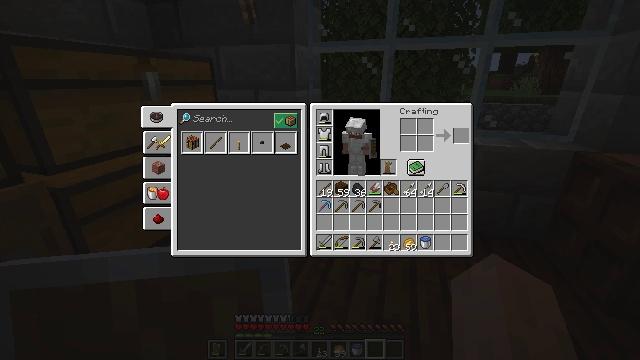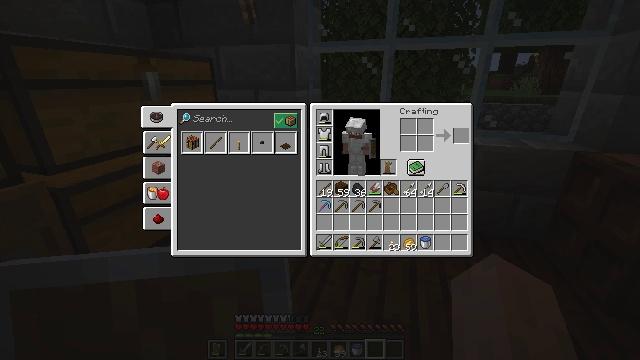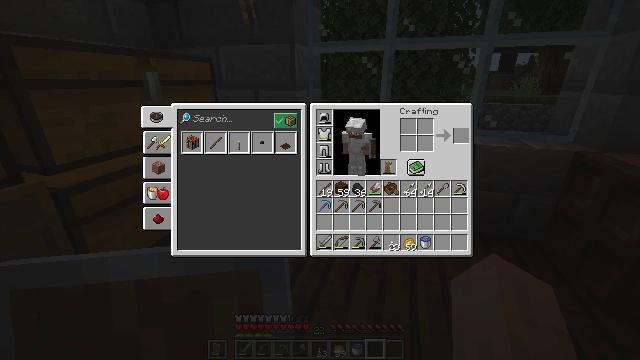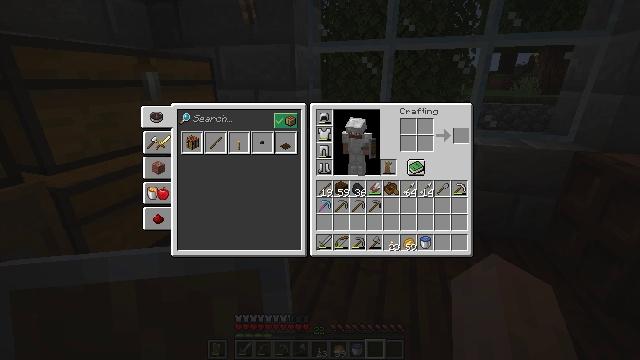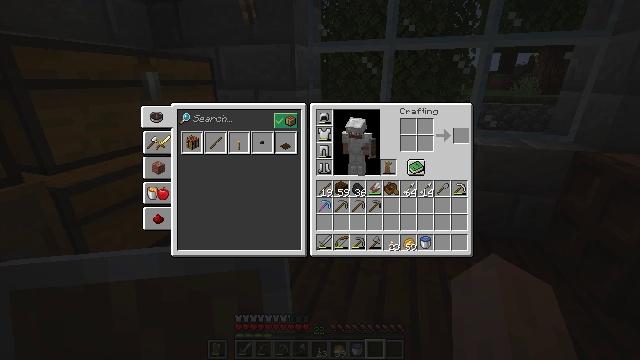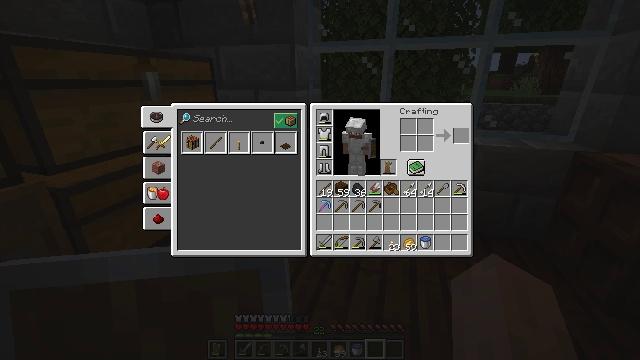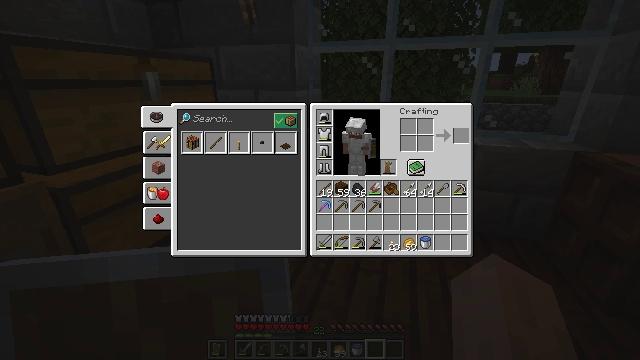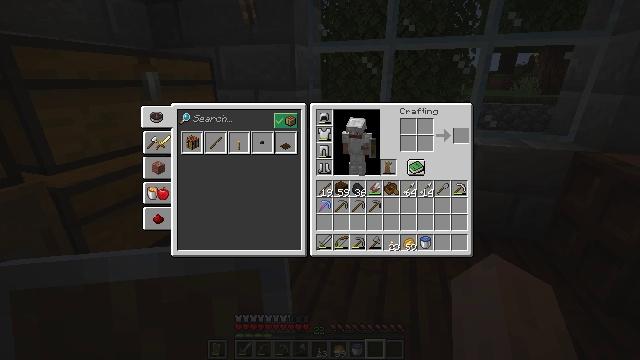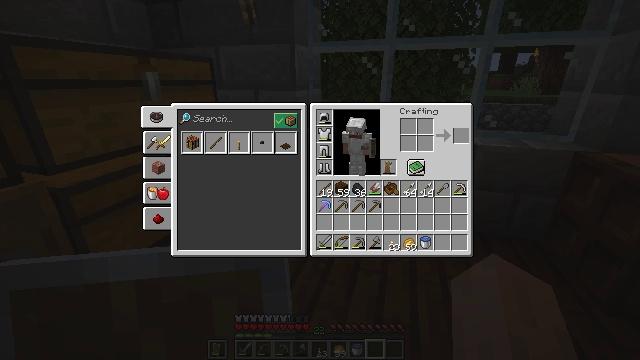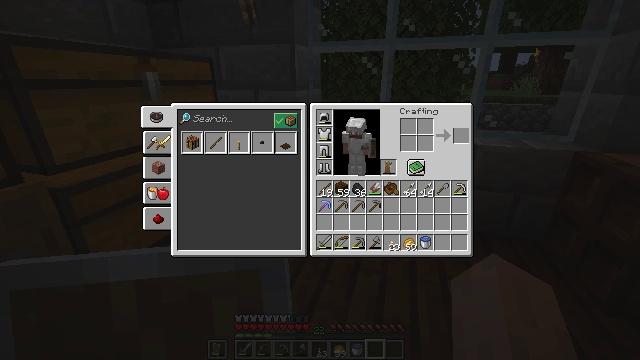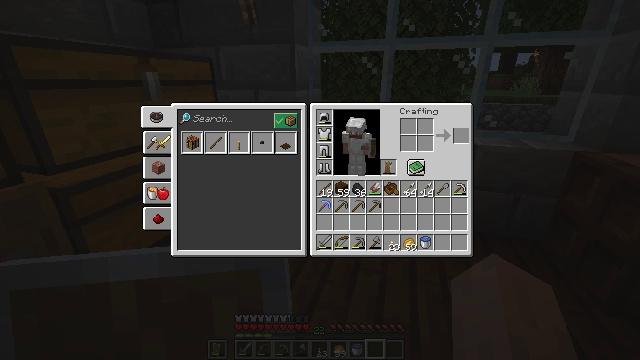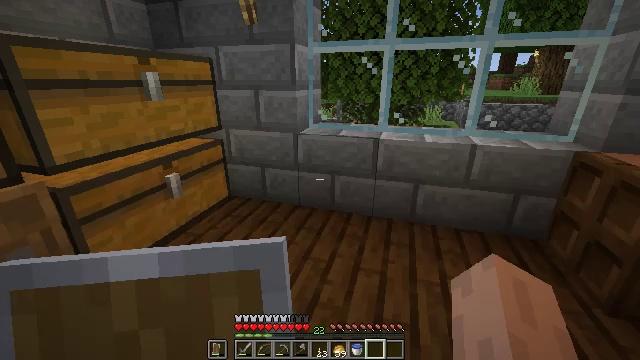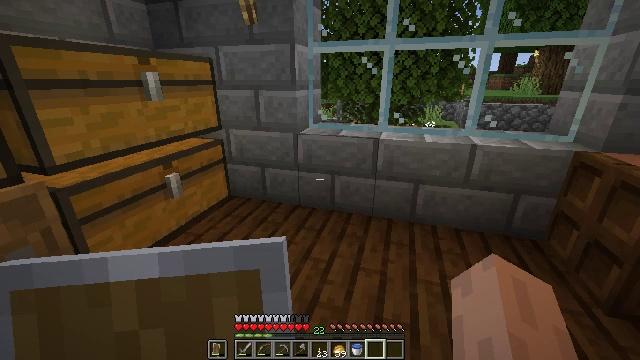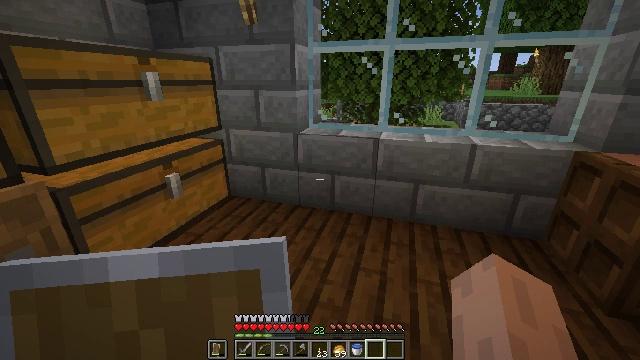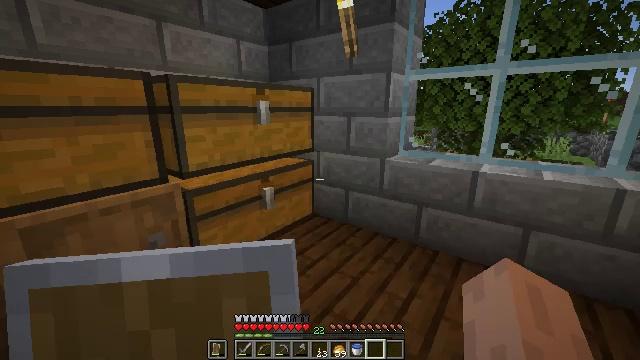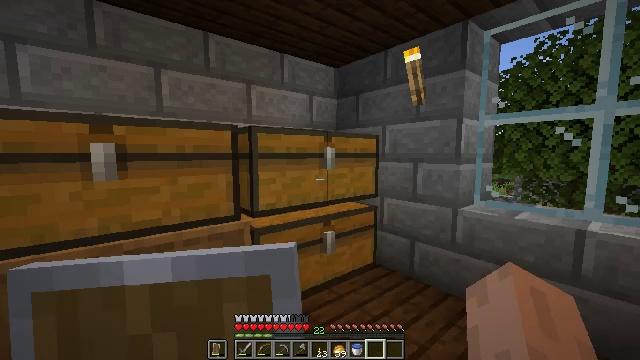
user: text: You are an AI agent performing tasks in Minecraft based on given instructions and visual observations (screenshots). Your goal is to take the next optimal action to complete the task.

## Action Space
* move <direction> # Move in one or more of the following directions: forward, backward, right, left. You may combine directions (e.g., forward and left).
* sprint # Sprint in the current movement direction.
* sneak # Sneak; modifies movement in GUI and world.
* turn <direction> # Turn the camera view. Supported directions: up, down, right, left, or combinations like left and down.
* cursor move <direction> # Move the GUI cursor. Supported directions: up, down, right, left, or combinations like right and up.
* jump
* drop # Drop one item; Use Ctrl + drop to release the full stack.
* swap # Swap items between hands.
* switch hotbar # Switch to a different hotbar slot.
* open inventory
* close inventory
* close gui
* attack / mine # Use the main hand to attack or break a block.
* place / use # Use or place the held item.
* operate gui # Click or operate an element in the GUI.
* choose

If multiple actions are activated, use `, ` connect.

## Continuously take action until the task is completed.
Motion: motion action
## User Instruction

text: Gather the chest from its place.
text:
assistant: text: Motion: no_op
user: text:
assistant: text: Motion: no_op
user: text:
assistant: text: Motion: no_op
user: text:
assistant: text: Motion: no_op
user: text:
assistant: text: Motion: no_op
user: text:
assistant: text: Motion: no_op
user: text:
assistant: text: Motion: no_op
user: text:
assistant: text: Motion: no_op
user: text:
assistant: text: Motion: no_op
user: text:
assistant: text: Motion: no_op
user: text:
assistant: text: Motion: no_op
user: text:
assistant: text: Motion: no_op
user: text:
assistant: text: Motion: no_op
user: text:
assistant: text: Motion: turn left and up
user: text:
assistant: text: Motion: move forward, turn left and up
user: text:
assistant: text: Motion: move forward and move right, turn left
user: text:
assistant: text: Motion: move forward and move right, turn left
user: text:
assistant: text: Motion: move forward
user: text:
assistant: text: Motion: use / place
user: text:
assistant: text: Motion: use / place
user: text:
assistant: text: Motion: no_op
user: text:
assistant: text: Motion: no_op
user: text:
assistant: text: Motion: turn left and up
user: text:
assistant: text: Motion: no_op
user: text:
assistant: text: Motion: no_op
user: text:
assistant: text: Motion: no_op
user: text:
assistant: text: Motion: no_op
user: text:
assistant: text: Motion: turn up
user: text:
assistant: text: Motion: turn right and up
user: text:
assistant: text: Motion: turn right